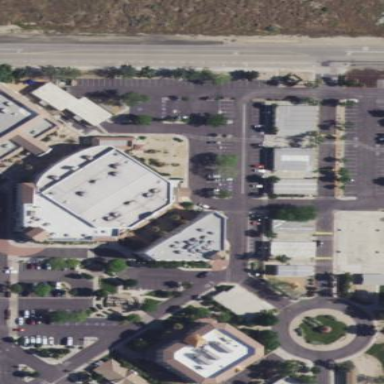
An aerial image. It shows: Building with flat grey roof.